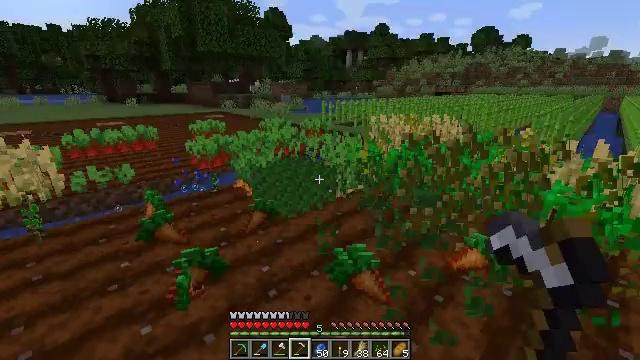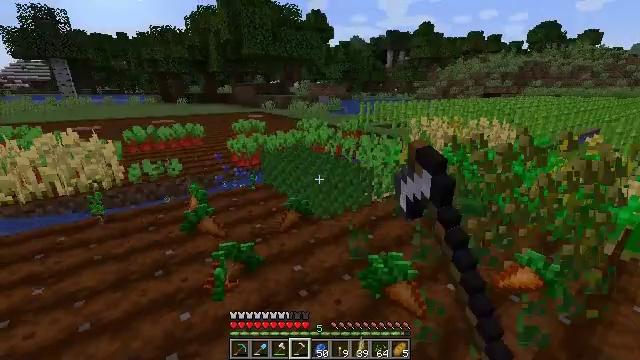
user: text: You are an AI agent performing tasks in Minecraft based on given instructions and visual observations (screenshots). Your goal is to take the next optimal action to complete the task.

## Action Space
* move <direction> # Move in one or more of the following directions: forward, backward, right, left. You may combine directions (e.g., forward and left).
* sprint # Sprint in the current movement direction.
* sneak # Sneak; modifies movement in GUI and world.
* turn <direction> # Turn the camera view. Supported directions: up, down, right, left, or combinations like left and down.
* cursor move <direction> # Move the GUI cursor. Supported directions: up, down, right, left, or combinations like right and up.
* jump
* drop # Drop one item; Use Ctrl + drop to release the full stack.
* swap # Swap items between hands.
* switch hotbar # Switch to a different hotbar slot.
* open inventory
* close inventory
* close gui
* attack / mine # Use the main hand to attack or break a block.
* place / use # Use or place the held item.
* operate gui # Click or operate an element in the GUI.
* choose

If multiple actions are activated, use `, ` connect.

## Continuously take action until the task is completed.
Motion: motion action
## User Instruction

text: Collect carrots by breaking the crop.
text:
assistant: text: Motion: move forward and move left, turn left, attack / mine
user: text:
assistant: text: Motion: attack / mine